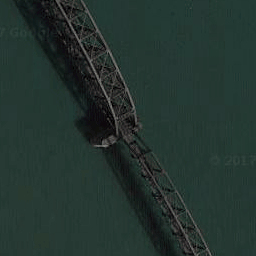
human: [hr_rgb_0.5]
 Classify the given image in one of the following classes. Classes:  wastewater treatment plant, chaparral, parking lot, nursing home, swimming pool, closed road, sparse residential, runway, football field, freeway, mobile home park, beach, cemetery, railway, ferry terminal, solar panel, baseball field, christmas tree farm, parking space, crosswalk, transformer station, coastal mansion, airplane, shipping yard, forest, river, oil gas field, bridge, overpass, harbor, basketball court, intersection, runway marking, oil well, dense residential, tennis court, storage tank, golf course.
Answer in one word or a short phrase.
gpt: bridge